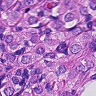
Metastatic tissue present: yes